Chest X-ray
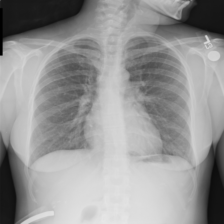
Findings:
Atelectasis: negative
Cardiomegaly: negative
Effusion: negative
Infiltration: negative
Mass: negative
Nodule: negative
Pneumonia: negative
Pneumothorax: negative
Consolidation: negative
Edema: negative
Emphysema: negative
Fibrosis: negative
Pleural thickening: negative
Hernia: negative